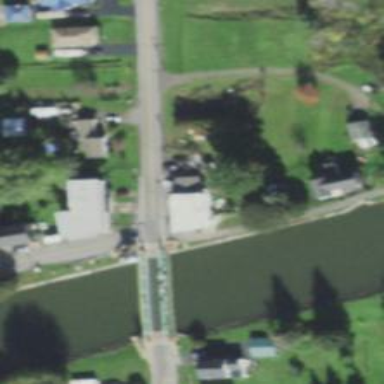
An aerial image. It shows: Tertiary road with lift bridge.